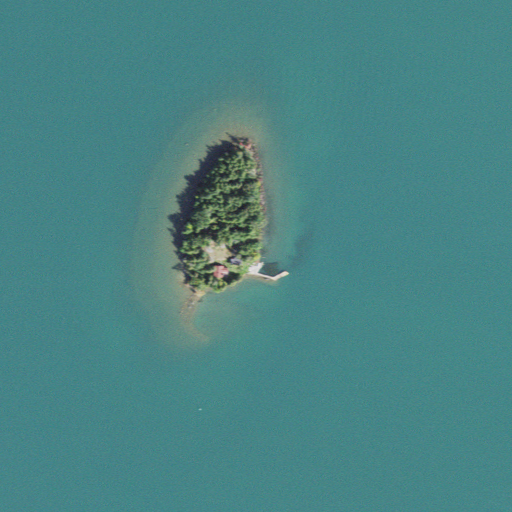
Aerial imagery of island in Michigan named Howard Island containing open water, evergreen forest, and barren land